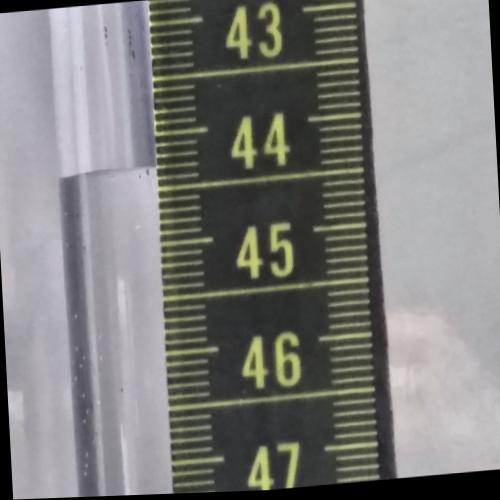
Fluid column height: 44.3 cm